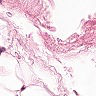
Metastatic tissue present: no